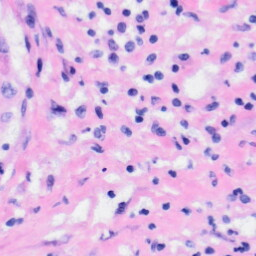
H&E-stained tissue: Liver